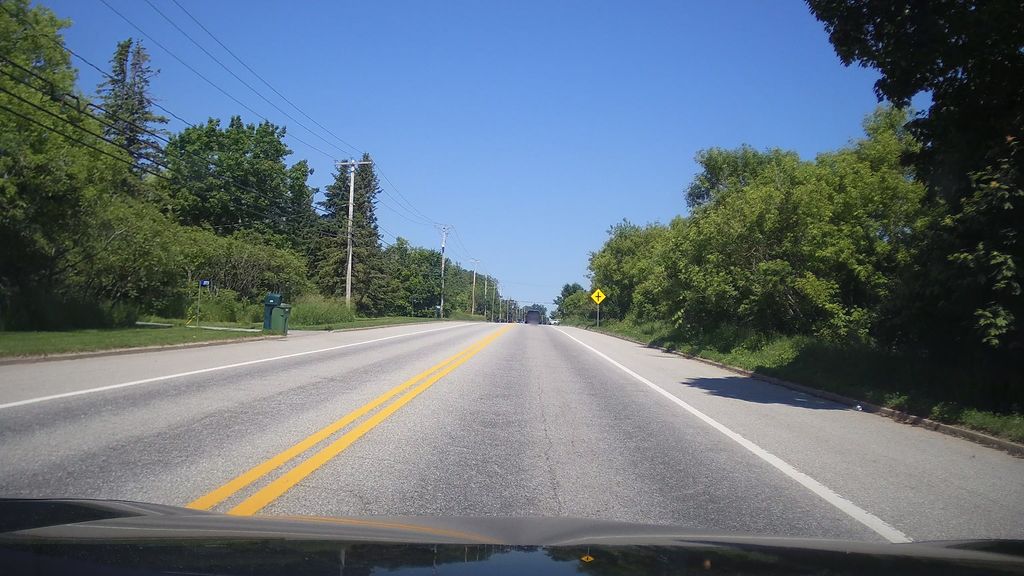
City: ottawa-gatineau